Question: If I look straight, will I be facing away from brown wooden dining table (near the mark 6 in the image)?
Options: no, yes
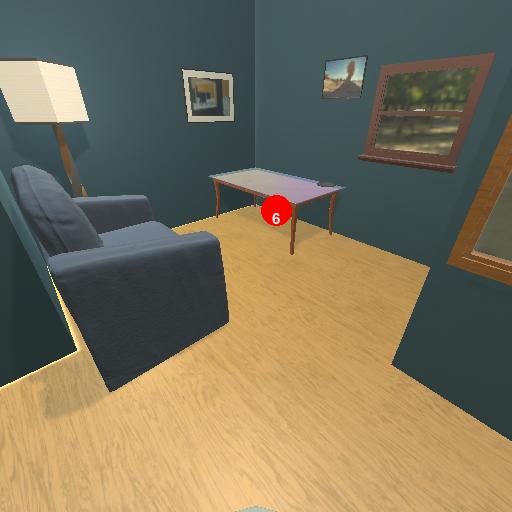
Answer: no